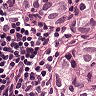
Metastatic tissue present: yes